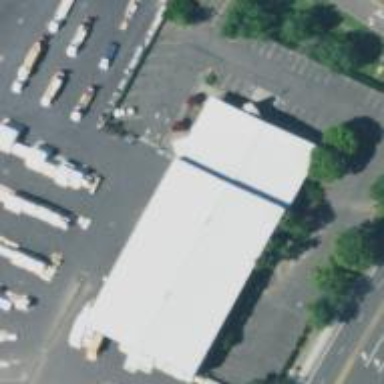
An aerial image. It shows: Trading shop located within building.